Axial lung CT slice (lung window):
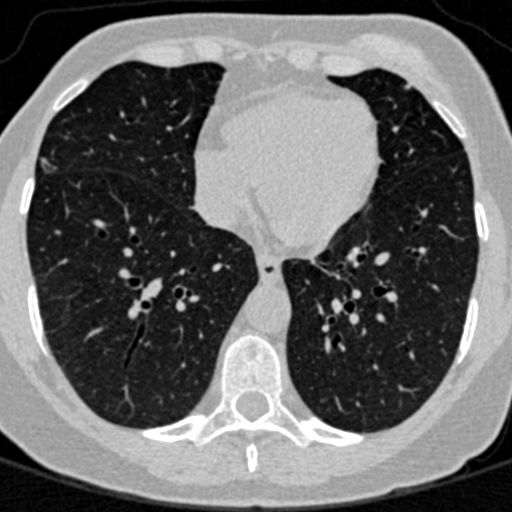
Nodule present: yes
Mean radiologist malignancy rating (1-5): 3